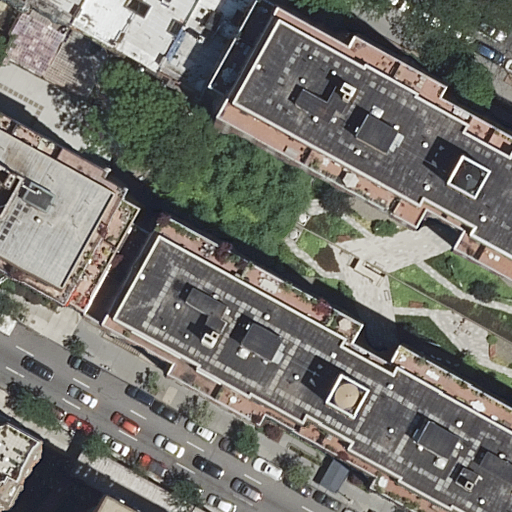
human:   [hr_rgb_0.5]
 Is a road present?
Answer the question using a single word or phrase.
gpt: yes

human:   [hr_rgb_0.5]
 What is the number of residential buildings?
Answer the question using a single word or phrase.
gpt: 9

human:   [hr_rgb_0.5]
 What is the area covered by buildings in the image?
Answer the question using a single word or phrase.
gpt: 3373m2

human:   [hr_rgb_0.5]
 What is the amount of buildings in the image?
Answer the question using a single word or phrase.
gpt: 9

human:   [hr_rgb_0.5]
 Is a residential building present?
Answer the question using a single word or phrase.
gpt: yes

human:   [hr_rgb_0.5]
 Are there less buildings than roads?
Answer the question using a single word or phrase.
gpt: no

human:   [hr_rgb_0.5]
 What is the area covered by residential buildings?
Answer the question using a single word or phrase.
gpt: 3373m2

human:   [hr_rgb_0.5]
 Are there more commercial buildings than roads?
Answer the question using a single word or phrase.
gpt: no

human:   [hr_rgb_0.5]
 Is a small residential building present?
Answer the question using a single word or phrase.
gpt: yes

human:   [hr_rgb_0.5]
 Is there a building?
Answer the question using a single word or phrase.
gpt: yes

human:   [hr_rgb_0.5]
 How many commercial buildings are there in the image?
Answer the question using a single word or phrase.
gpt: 0

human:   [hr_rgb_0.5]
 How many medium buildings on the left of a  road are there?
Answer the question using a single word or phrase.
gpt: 3

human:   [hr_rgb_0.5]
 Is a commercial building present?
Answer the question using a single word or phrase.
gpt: no

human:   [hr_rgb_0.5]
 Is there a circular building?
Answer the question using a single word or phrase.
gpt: no

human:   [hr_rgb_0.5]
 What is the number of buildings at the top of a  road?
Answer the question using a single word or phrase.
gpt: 6

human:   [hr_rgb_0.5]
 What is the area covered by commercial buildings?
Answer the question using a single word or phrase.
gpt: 0m2

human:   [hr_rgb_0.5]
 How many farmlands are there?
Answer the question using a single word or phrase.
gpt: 0

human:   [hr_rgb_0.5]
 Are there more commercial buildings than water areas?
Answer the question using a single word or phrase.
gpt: no

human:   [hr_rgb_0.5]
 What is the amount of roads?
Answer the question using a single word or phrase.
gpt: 5

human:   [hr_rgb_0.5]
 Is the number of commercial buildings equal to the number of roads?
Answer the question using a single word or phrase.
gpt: no

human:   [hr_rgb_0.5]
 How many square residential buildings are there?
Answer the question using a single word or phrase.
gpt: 0

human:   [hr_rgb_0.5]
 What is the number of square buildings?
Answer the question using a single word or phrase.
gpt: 0

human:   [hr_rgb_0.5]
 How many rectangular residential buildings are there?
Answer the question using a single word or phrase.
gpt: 3

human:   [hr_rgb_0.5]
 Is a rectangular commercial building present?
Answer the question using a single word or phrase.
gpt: no

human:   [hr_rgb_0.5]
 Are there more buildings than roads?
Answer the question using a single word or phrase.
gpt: yes

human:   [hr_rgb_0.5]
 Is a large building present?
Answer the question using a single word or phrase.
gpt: yes

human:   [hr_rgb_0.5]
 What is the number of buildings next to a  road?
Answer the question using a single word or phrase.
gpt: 9

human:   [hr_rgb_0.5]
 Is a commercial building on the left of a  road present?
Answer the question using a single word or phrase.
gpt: no

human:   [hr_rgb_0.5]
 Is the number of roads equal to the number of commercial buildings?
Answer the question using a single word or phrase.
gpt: no

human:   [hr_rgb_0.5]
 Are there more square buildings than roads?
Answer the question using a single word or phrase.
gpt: no

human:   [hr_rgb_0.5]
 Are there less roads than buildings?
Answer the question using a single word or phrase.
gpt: yes

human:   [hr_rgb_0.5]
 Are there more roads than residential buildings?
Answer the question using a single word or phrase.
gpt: no

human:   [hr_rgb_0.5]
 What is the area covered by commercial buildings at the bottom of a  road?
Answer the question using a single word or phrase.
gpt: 0m2

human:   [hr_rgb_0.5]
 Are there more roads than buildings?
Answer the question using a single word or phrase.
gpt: no

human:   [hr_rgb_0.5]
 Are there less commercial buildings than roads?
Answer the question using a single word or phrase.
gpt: yes

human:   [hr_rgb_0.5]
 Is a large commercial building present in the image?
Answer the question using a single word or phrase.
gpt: no

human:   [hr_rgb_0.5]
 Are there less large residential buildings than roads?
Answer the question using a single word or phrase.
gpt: yes

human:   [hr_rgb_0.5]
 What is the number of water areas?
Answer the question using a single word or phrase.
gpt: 0

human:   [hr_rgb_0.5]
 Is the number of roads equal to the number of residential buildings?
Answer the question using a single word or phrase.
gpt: no

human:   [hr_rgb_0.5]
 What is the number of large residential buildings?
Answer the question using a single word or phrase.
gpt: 2

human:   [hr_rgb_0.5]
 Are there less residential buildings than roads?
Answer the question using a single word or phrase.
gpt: no

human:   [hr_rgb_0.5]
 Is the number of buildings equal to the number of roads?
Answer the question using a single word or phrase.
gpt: no

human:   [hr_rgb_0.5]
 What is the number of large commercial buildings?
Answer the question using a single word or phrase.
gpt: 0

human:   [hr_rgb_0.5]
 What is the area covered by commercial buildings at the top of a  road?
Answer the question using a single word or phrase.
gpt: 0m2

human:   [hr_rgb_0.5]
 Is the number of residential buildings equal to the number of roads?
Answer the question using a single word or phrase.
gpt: no

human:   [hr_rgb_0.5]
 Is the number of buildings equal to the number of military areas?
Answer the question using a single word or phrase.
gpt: no

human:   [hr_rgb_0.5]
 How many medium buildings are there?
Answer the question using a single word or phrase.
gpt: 4

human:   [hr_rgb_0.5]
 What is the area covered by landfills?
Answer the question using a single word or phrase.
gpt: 0m2

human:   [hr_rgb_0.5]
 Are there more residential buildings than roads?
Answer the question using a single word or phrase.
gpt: yes

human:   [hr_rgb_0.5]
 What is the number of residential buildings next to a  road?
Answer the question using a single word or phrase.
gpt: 9

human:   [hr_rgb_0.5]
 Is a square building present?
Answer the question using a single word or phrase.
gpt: no

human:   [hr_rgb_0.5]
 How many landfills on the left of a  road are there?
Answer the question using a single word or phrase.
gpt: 0

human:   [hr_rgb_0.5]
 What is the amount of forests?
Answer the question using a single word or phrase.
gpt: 0

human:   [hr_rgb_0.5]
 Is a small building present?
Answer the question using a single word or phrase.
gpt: yes

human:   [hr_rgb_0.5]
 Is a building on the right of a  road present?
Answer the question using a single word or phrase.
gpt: yes

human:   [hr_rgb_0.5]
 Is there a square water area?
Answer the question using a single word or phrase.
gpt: no

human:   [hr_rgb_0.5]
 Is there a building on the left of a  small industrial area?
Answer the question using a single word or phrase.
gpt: no

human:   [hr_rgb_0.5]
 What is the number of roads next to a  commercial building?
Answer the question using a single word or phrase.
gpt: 0

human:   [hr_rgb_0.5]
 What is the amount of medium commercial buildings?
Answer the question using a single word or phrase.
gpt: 0

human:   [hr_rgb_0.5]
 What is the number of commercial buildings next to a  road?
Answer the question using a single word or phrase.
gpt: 0

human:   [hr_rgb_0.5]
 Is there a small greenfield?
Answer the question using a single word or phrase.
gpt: no

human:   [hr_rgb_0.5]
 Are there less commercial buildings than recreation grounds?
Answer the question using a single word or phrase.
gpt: no

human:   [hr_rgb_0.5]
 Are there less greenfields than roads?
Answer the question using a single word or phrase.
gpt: yes

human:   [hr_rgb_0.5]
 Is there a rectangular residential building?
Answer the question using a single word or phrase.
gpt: yes